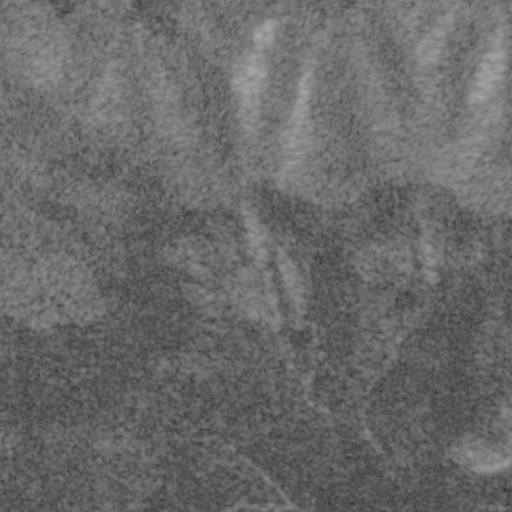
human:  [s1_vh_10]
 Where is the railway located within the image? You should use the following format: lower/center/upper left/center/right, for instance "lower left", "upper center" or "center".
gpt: The railway is located in the upper right of the image.
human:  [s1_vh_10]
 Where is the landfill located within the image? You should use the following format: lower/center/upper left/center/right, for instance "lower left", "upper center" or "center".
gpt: There is no landfill in the image.

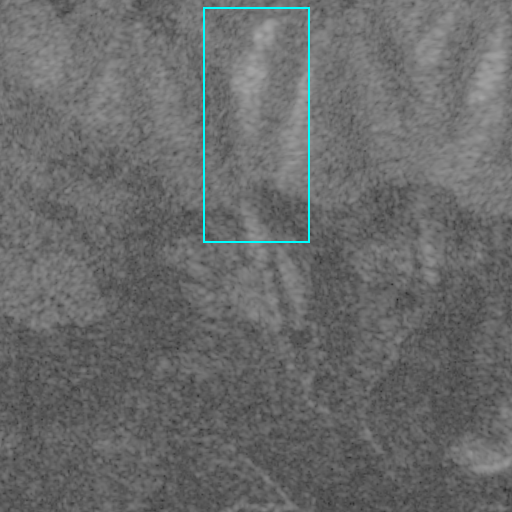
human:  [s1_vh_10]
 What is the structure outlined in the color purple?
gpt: There is no purple outline.
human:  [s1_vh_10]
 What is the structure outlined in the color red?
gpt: There is no structure outlined in red.